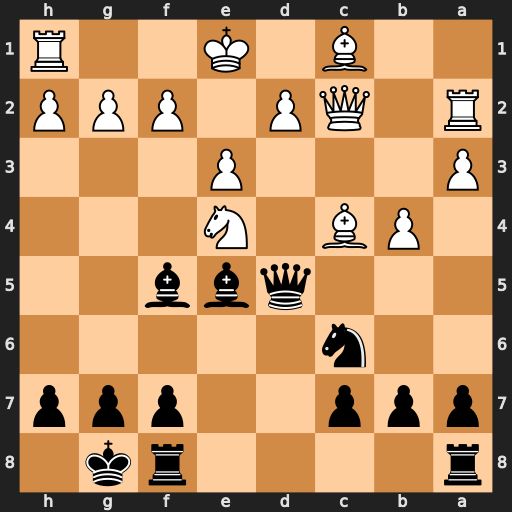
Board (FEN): r4rk1/ppp2ppp/2n5/3qbb2/1PB1N3/P3P3/R1QP1PPP/2B1K2R
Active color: b
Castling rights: K
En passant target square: -
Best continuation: Qxe4 Qxe4 Bxe4